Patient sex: M
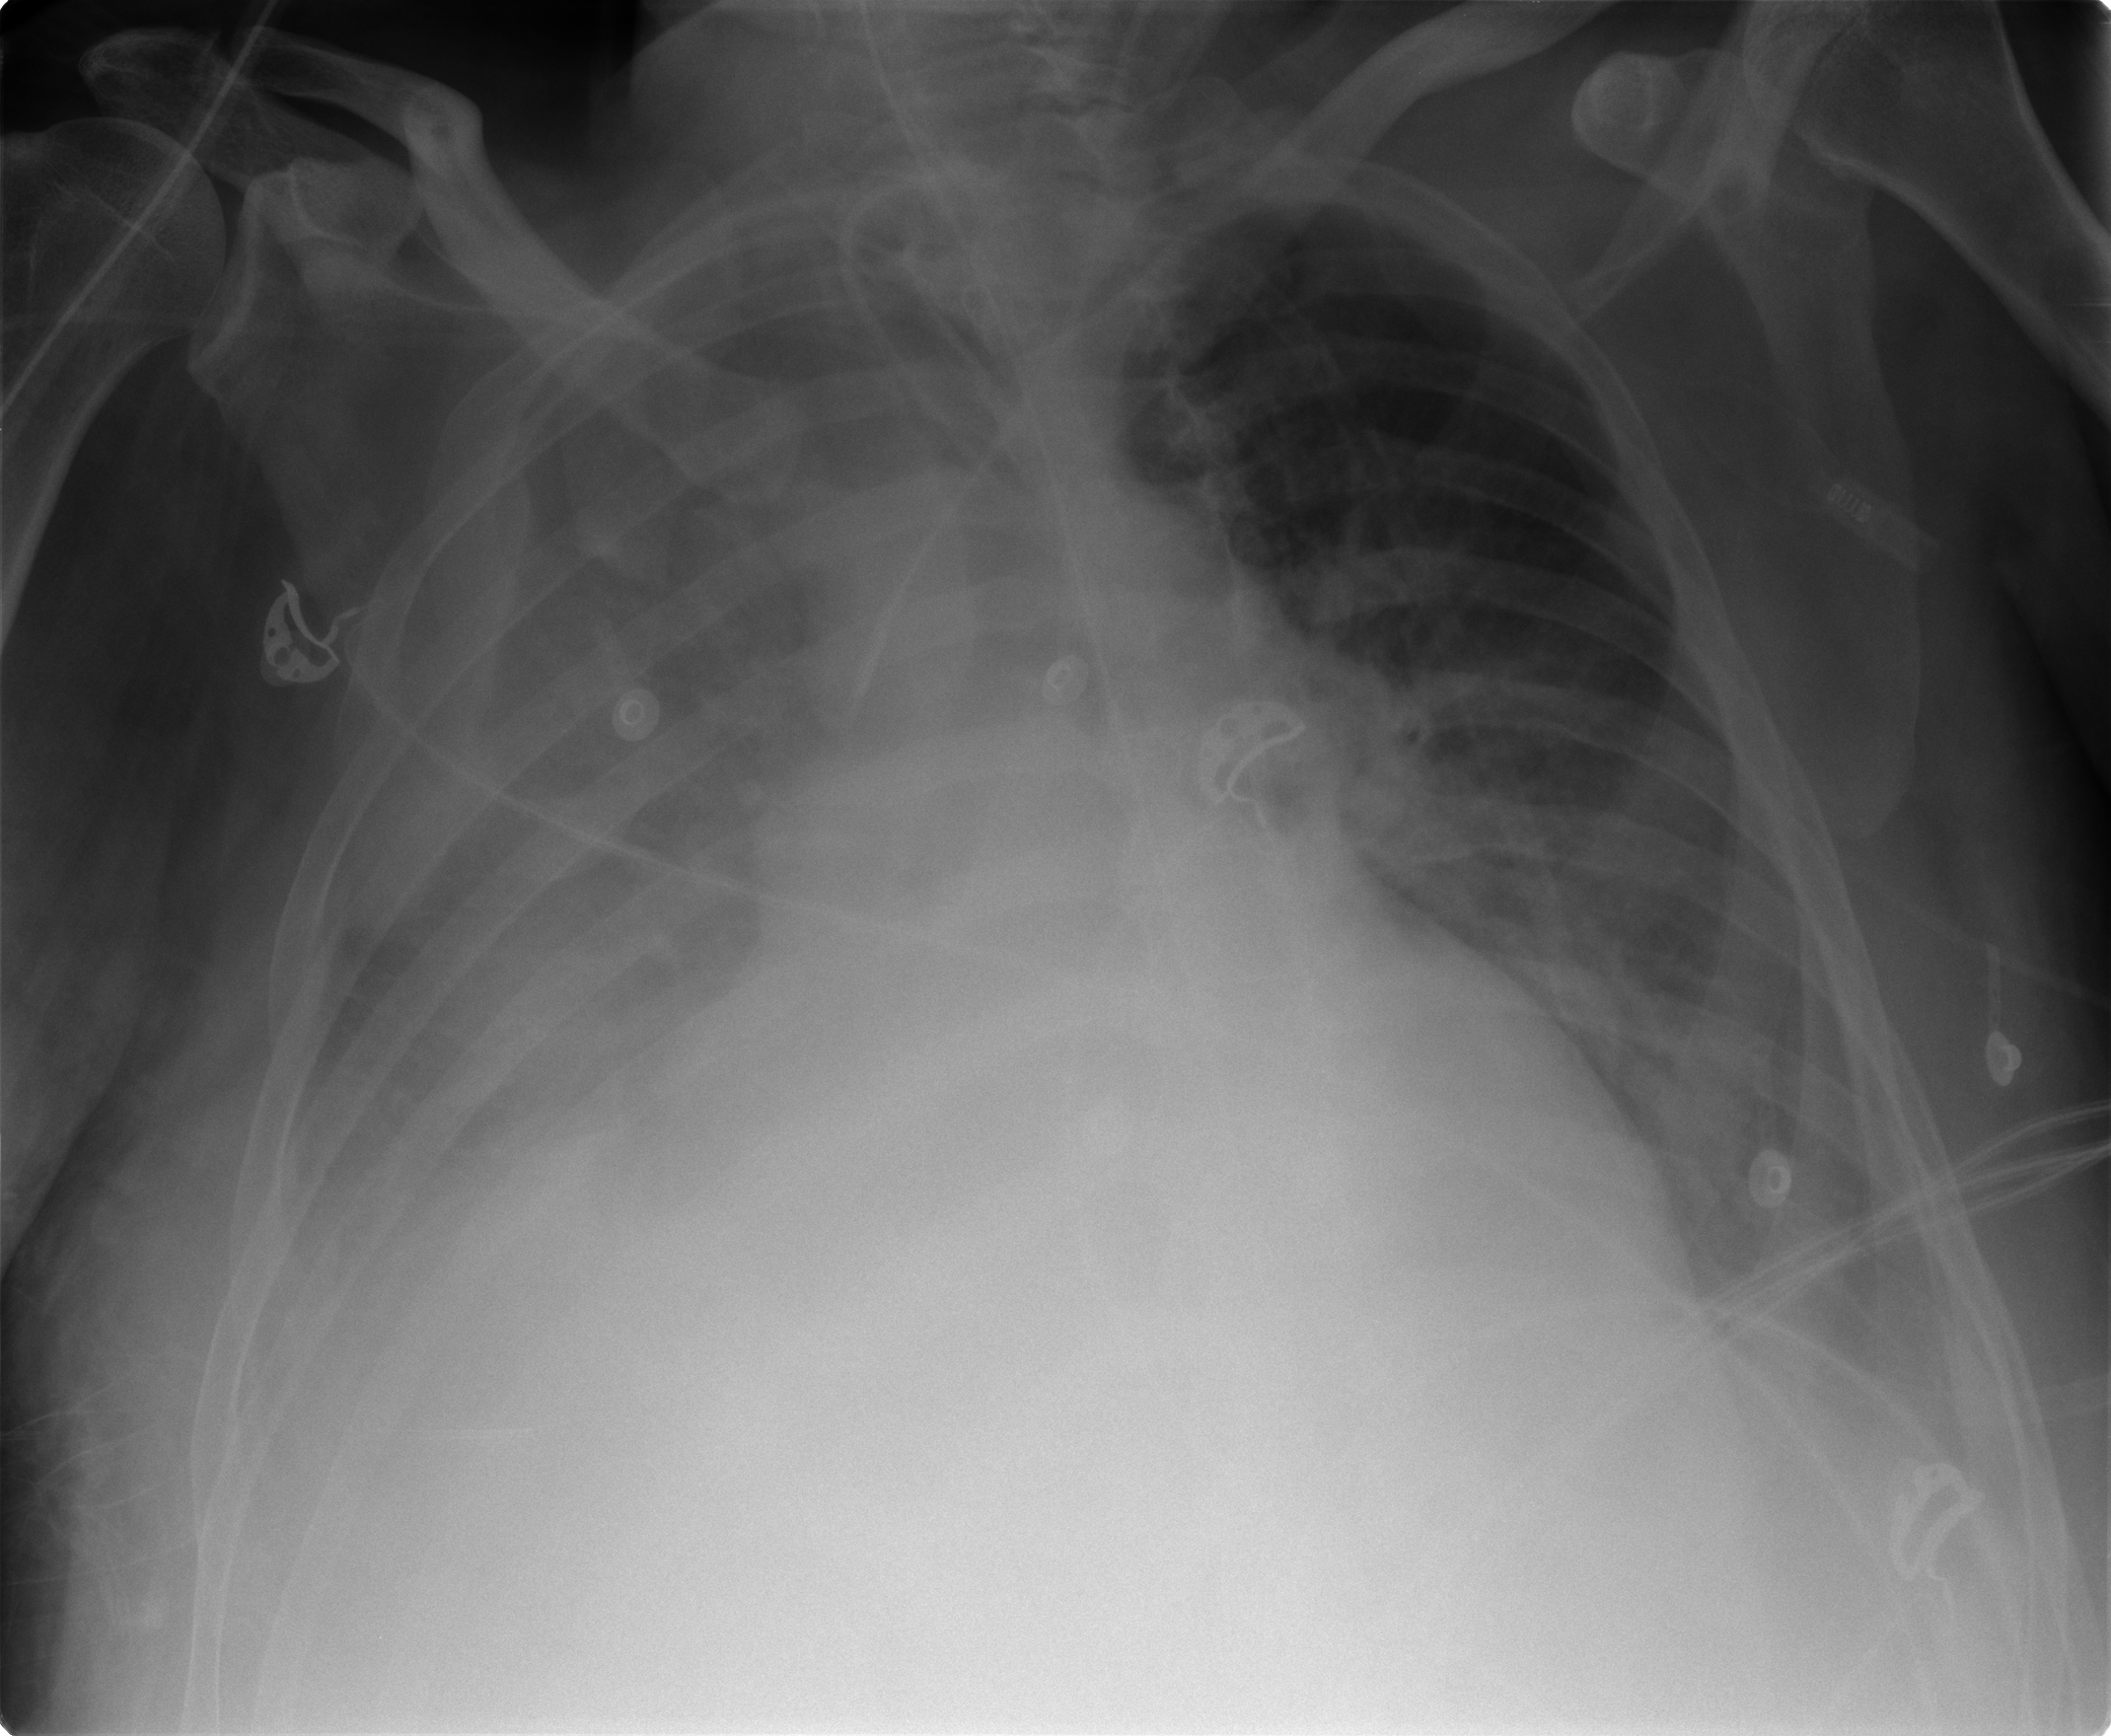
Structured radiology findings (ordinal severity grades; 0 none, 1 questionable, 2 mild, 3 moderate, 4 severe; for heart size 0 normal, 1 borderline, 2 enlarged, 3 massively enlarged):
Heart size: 3
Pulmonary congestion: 2
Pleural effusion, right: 3
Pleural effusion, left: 2
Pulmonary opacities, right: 3
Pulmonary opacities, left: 0
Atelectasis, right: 3
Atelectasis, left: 2